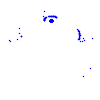
Particle: proton